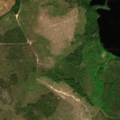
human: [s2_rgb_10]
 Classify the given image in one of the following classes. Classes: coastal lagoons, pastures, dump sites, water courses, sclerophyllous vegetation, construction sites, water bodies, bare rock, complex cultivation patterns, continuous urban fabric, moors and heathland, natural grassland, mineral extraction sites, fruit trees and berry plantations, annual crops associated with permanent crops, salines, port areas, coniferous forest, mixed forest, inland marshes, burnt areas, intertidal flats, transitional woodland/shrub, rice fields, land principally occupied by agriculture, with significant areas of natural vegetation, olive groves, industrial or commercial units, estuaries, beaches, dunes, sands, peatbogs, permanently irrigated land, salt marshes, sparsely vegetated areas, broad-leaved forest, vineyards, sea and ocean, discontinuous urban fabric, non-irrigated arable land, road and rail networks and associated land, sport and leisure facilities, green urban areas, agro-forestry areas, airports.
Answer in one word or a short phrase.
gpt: coniferous forest, mixed forest, transitional woodland/shrub, water bodies